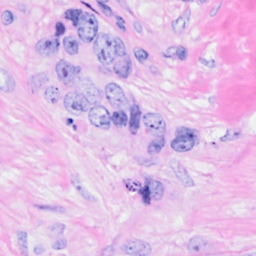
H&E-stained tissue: Breast